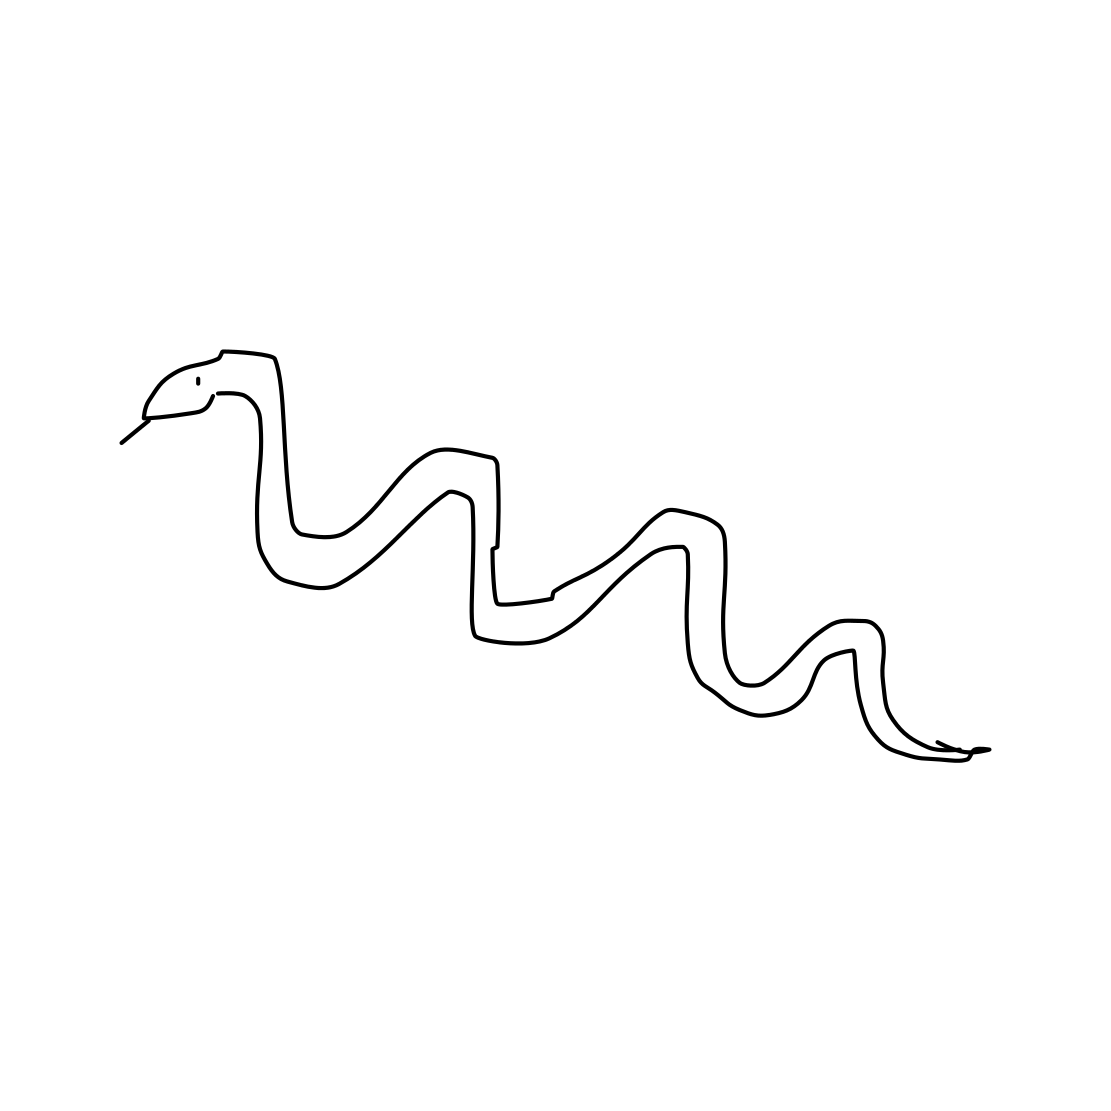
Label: snake